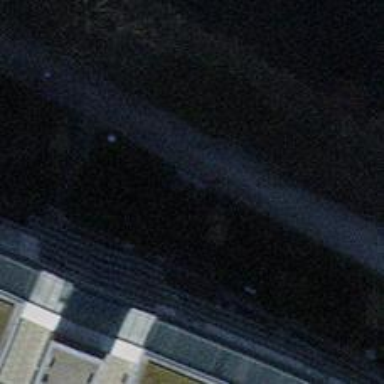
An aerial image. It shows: Bench.